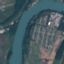
Land use / land cover class: River